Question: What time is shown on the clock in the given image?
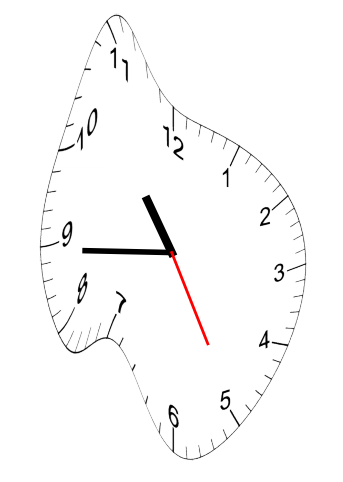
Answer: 10:44:25